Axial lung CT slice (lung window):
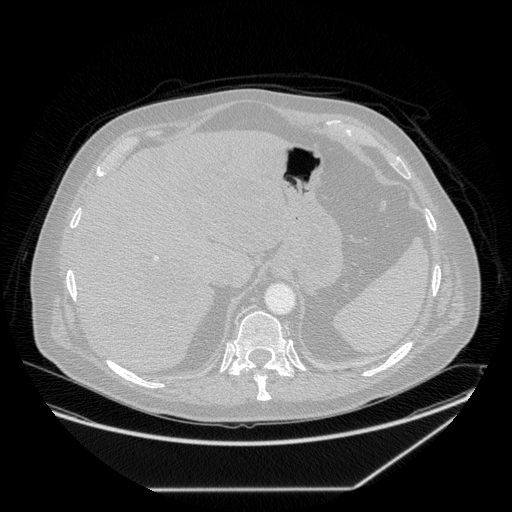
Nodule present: no